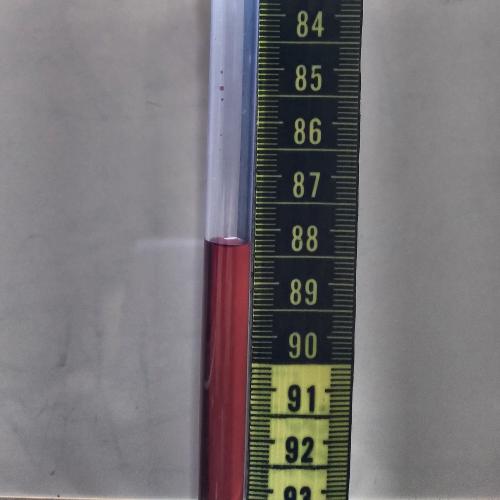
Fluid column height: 88.3 cm